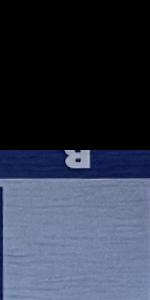
Label: Empty